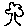
Label: tree